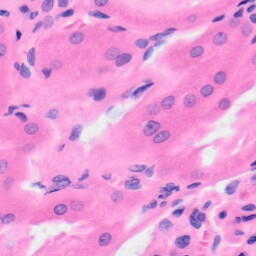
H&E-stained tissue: Kidney